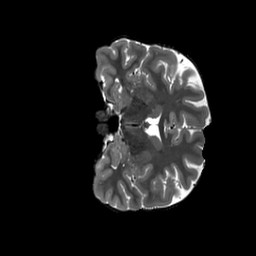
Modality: T2w
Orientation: coronal
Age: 21
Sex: female
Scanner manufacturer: siemens
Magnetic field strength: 3 T
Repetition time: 3.2 s
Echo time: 0.566 s